Field crop: tomato
Growth stage: 1
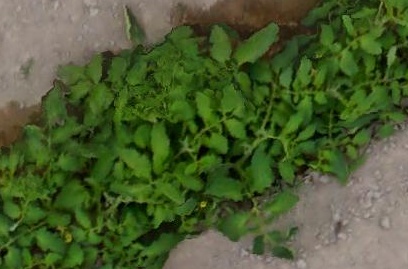
Species: tomato